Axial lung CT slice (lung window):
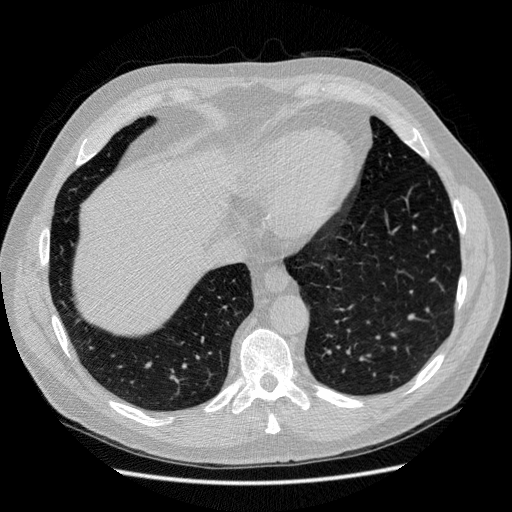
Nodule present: no